Question: How can I align a 'View''s top to another 'View''s bottom? I need two views one on top of another. I achieved the right vertical position with a simple 'android:layout_below="id_of_the_top_view"', but I can't manage to align the 'View's horizontally. I would something like 'android:layout_alignTopToBottomOf="id_of_the_top_view"', or in general something that lets me align a 'View' center (horizontal or vertical) to another 'View' center.
'''
<RelativeLayout
android:layout_width="fill_parent"
android:layout_height="fill_parent" >
<!-- center picker @ minutes -->
<NumberPicker
android:id="@+id/npicker_minutes"
android:layout_width="wrap_content"
android:layout_height="wrap_content"
android:layout_centerInParent="true"
android:layout_marginLeft="20dp"
android:layout_marginRight="20dp" />
<!-- left picker @ hours -->
<NumberPicker
android:id="@+id/npicker_hours"
android:layout_width="wrap_content"
android:layout_height="wrap_content"
android:layout_centerVertical="true"
android:layout_toLeftOf="@id/npicker_minutes" />
<!-- right picker @ seconds -->
<NumberPicker
android:id="@+id/npicker_seconds"
android:layout_width="wrap_content"
android:layout_height="wrap_content"
android:layout_centerVertical="true"
android:layout_toRightOf="@id/npicker_minutes" />
<TextView
android:id="@+id/tv_minutes"
android:layout_width="wrap_content"
android:layout_height="wrap_content"
android:layout_centerHorizontal="true"
android:layout_below="@id/npicker_minutes"
android:layout_marginTop="20dp"
android:paddingBottom="15dp"
android:text="@string/minutes_short" />
<TextView
android:layout_width="wrap_content"
android:layout_height="wrap_content"
android:layout_below="@id/npicker_hours"
android:layout_toLeftOf="@id/tv_minutes"
android:layout_marginTop="20dp"
android:paddingBottom="15dp"
android:text="@string/hours_short" />
<TextView
android:layout_width="wrap_content"
android:layout_height="wrap_content"
android:layout_below="@id/npicker_seconds"
android:layout_toRightOf="@id/tv_minutes"
android:layout_marginTop="20dp"
android:paddingBottom="15dp"
android:text="@string/seconds_short" />
</RelativeLayout>
'''
What I've got is this:

And what I need to achieve is that the three 'TextView's ("hh", "mm" and "ss"), are placed each one below one of the number pickers, with the horizontal center of the 'TextView' aligned to the horizontal center of the 'NumberPicker'.
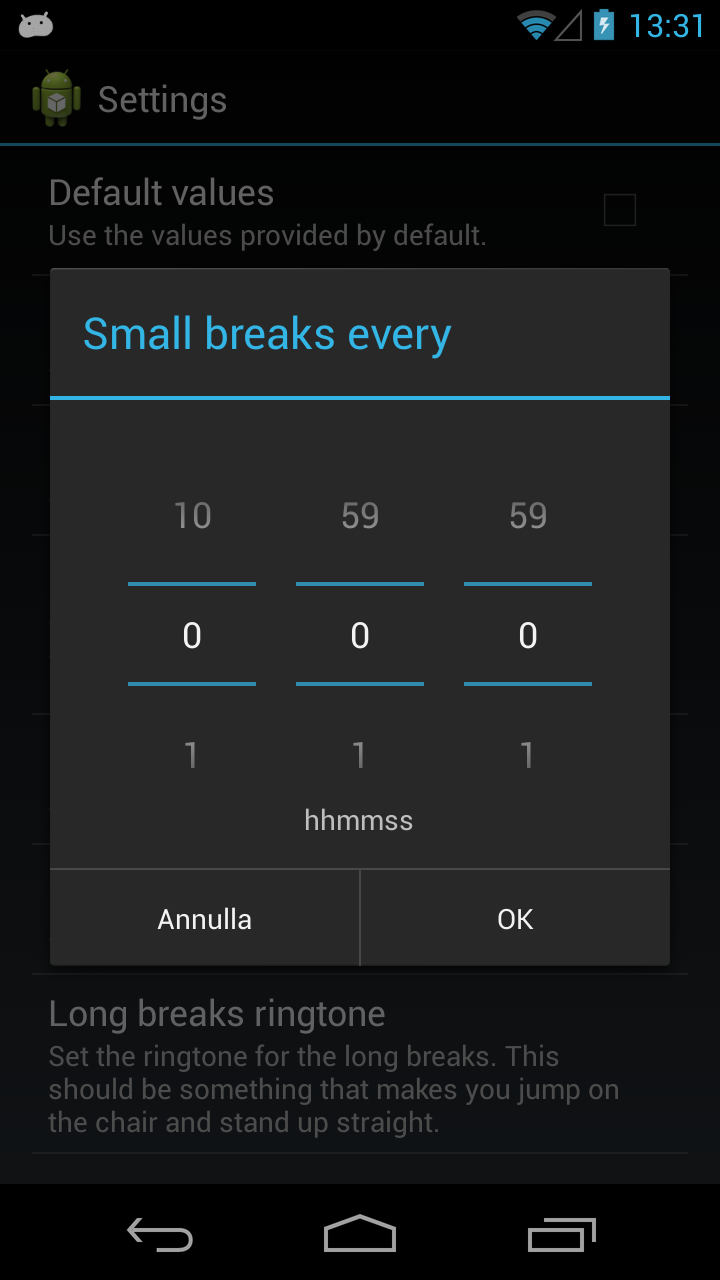
Answer: You need to add this lines to your TextViews:
'''
android:layout_alignLeft="@id/npicker_minutes"
android:layout_alignRight="@id/npicker_minutes"
android:gravity="center_horizontal"
'''
Complete sample of your code:
'''
<!-- center picker @ minutes -->
<NumberPicker
android:id="@+id/npicker_minutes"
android:layout_width="wrap_content"
android:layout_height="wrap_content"
android:layout_centerInParent="true"
android:layout_marginLeft="20dp"
android:layout_marginRight="20dp" />
<!-- left picker @ hours -->
<NumberPicker
android:id="@+id/npicker_hours"
android:layout_width="wrap_content"
android:layout_height="wrap_content"
android:layout_centerVertical="true"
android:layout_toLeftOf="@id/npicker_minutes" />
<!-- right picker @ seconds -->
<NumberPicker
android:id="@+id/npicker_seconds"
android:layout_width="wrap_content"
android:layout_height="wrap_content"
android:layout_centerVertical="true"
android:layout_toRightOf="@id/npicker_minutes" />
<TextView
android:id="@+id/tv_minutes"
android:layout_width="wrap_content"
android:layout_height="wrap_content"
android:layout_alignLeft="@id/npicker_minutes"
android:layout_alignRight="@id/npicker_minutes"
android:gravity="center_horizontal"
android:layout_below="@id/npicker_minutes"
android:layout_marginTop="20dp"
android:paddingBottom="15dp"
android:text="@string/minutes_short" />
<TextView
android:layout_width="wrap_content"
android:layout_height="wrap_content"
android:layout_alignLeft="@+id/npicker_hours"
android:layout_alignRight="@+id/npicker_hours"
android:gravity="center_horizontal"
android:layout_below="@id/npicker_hours"
android:layout_marginTop="20dp"
android:paddingBottom="15dp"
android:text="@string/hours_short" />
<TextView
android:layout_width="wrap_content"
android:layout_height="wrap_content"
android:layout_alignLeft="@id/npicker_seconds"
android:layout_alignRight="@id/npicker_seconds"
android:gravity="center_horizontal"
android:layout_below="@id/npicker_seconds"
android:layout_marginTop="20dp"
android:paddingBottom="15dp"
android:text="@string/seconds_short" />
'''
The alternative way is to use tree LinearLayouts, every with one NumberPicker and one TextView inside.